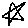
Label: star